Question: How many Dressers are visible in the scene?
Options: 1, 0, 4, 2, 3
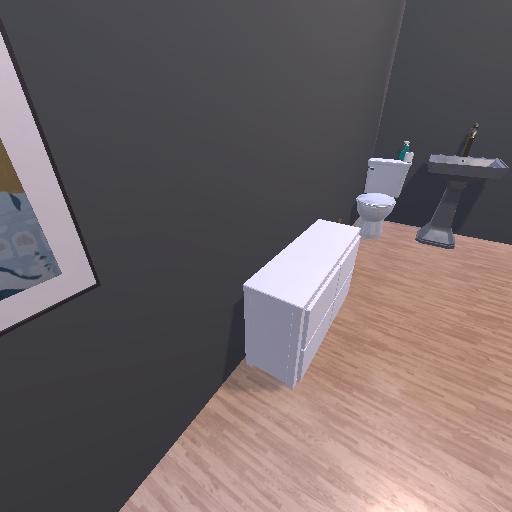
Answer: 1